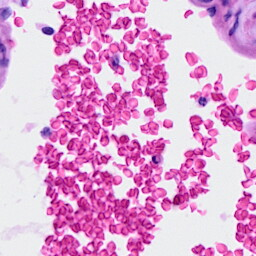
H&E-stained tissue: Ovarian